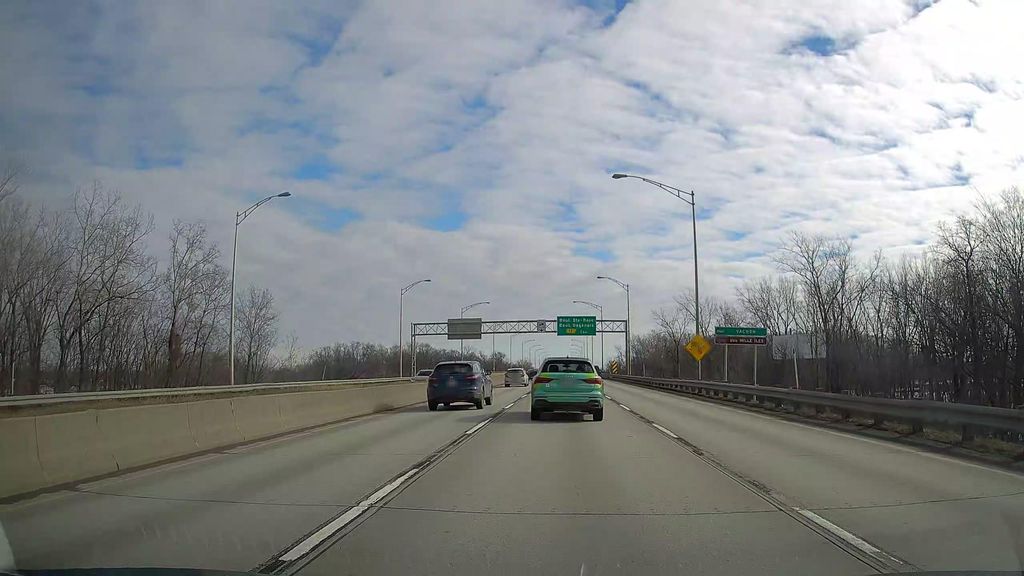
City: montreal